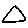
Label: triangle